Question: I have three 'viewControllers'. When I'm on the third view controller I want to send a message to the first one. I'm using a 'protocol' and trying to set the 'delegate' for this.
'''
@protocol ViewControllerCDelegate
- (void)performAction;
@end
...
@property (nonatomic, strong) id<ViewControllerCDelegate> delegate;
'''
'''
@interface ViewControllerA : UIViewController <ViewControllerCDelegate>
'''
'''
...
- (void)performAction {
NSLog(@"Action was performed");
}
'''
So the only problem is, I can't set the 'delegate' from the third to the first. How can I set 'viewControllerC's' delegate to 'viewControlerA'?
Here's an image to describe it:

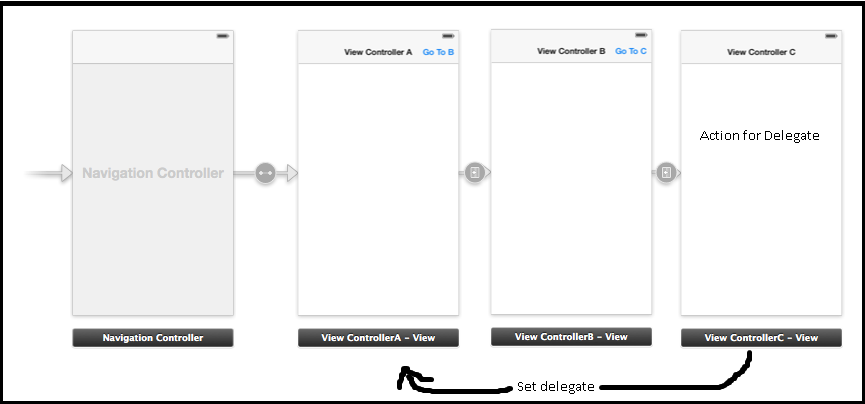
Answer: You'd have to pass along the A controller through to the B controller to be set as the delegate for C when it is created. Kind of messy.
In this case though it might make more sense to use a notification model where Controller A listens for a NSNotification that the action was completed on C.